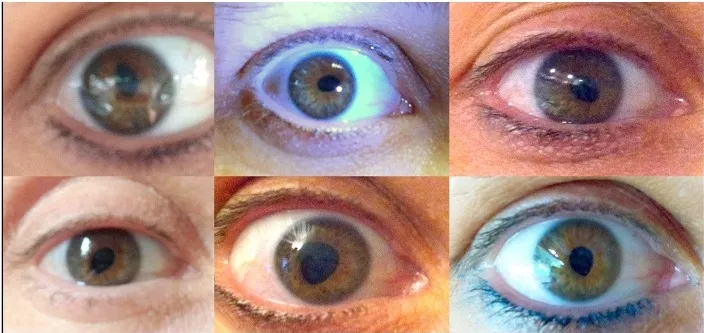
(A) Right eye of patient 3 during different episodes of tadpole pupil. This patient experienced painless episodic distortion of her right pupil accompanied by blurry vision. The pupillary distortion varied with each episode.
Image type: medical_photograph (other_medical_photograph)